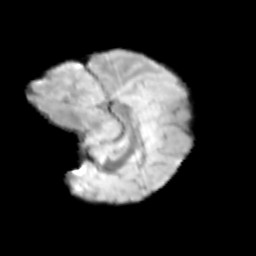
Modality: T2w
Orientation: sagittal
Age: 8
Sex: female
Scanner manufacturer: siemens
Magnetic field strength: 3 T
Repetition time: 3.8 s
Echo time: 0.07 s